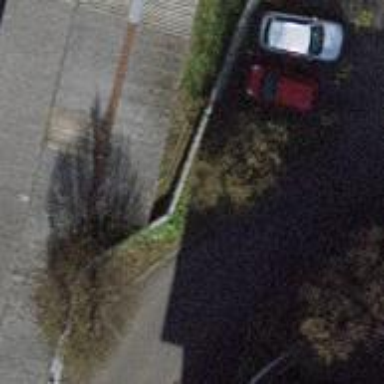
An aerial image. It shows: Group of garages.